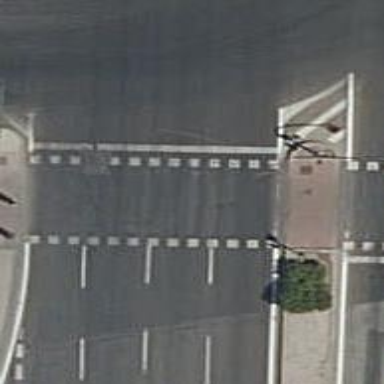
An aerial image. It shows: Zebra crossing with traffic signals.